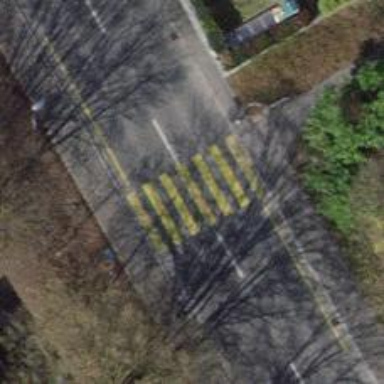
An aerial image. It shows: Zebra crossing on the road.